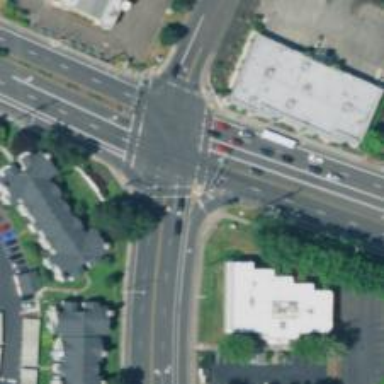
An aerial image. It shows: Footway that serves as traffic island.